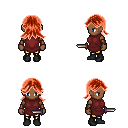
a pixel art fantasy rpg character, female body template, human, dark skin, maroon tunic, gold greaves, red loose hair, cloth bracers, black shoes, dagger, four views (front, back, left, right), 2x2 character sprite sheet, small pixel art, hard edges, no anti-aliasing